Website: macys
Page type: customer-info-address
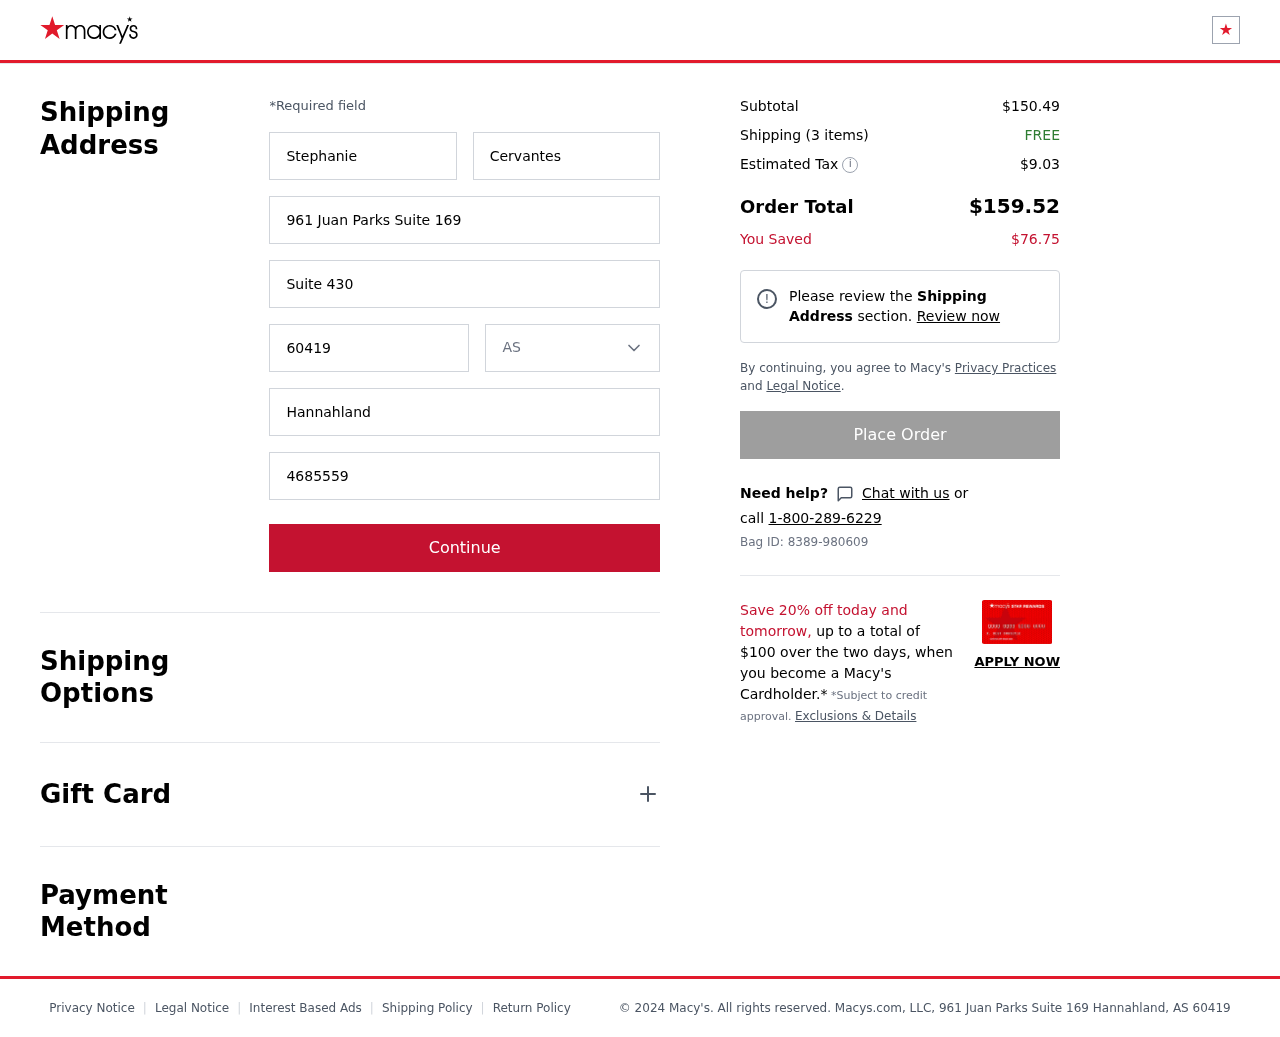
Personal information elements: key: PII_CITY
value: Hannahland
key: PII_FIRSTNAME
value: Stephanie
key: PII_LASTNAME
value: Cervantes
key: PII_PHONE
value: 4685559854
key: PII_POSTCODE
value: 60419
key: PII_STATE
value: AS
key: PII_STREET
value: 961 Juan Parks Suite 169
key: PII_STREET2
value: Suite 430
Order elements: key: ORDER_SUBTOTAL
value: $150.49
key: ORDER_NUM_ITEMS
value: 3
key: ORDER_SHIPPING_COST
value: FREE
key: ORDER_TAX
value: $9.03
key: ORDER_TOTAL
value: $159.52
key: ORDER_SAVINGS
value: $76.75
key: ORDER_BAG_ID
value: Bag ID: 8389-980609